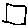
Label: square